Question: Let's say I have this database (as an example)

Anyways, I want to make a "most liked" question section but the "likes" are in a different database table hence the 'likes'. Anyways, I have the 'id' of the question being the same thing in 'question_id'... but.. how do I count them in a MYSQL query?
Thanks.
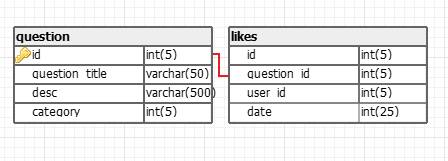
Answer: What about using an 'inner join' between your tables, and a 'group by' on the question's ids :
'''
select question.id, question.question_title, count(*) as num_likes
from question
inner join likes on likes.question_id = question.id
group by question.id
order by count(*) desc
limit 0, 10
'''
This should get you the 10 most-liked questions, with, for each one of those, the number of times it's been liked.